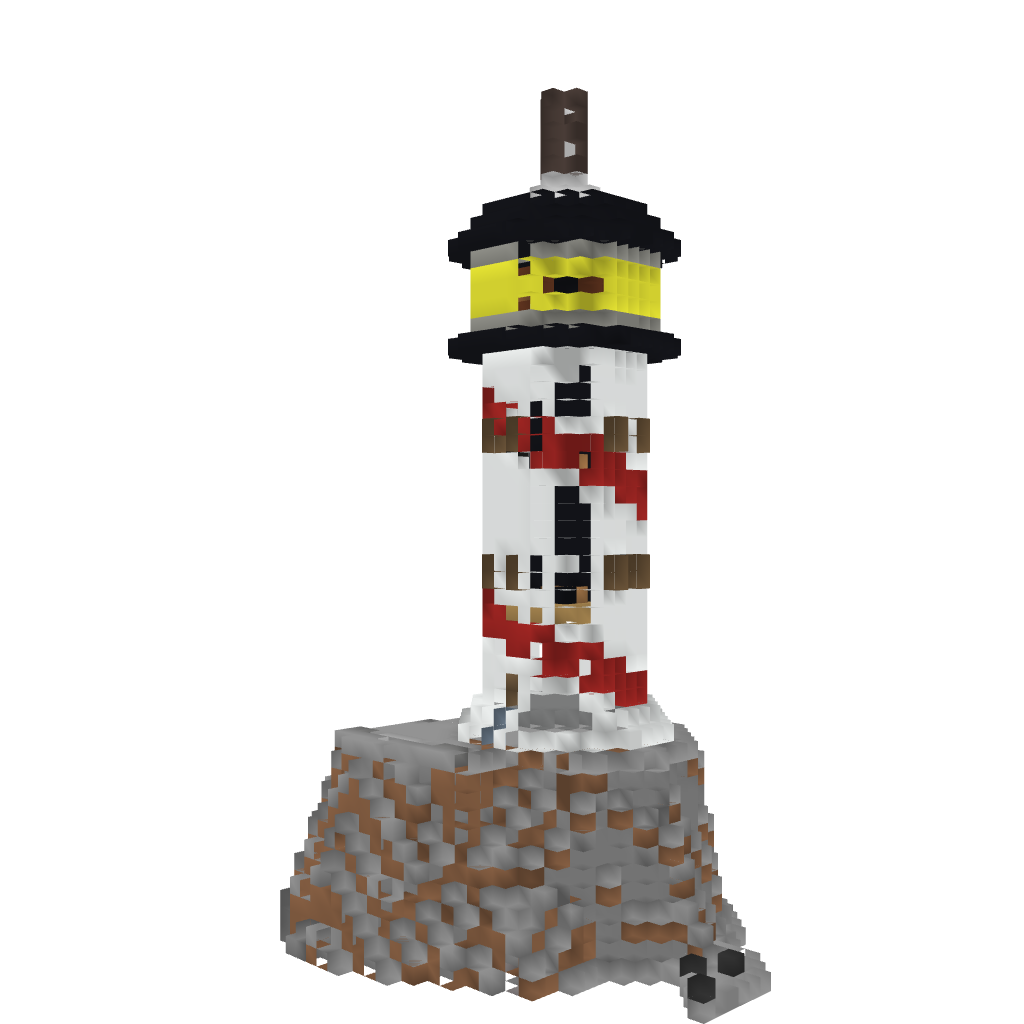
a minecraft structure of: LightHouse (working)